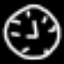
Label: clock